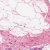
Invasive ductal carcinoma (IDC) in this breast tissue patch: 0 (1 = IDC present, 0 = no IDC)